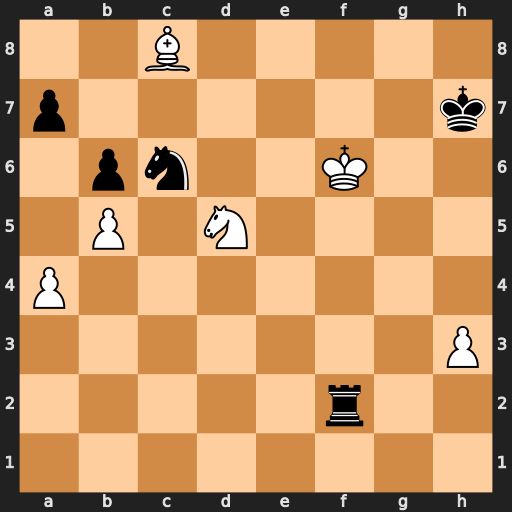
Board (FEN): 2B5/p6k/1pn2K2/1P1N4/P7/7P/5r2/8
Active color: w
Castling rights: -
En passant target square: -
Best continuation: Bf5+ Rxf5+ Kxf5